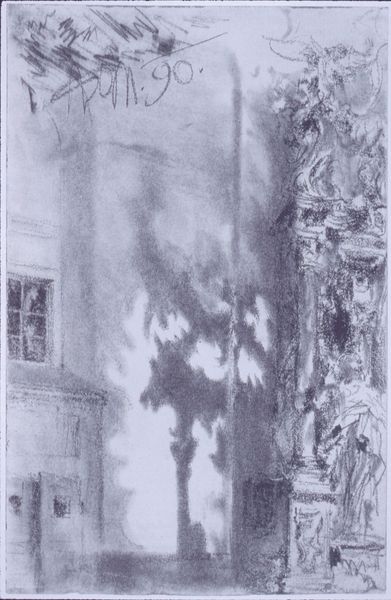
Titel: Schatten einer Altardekoration in der Augustinerkirche in Würzburg
Künstler: Adolph Menzel
Standort: Berlin
Institution: Kupferstichkabinett
Schlagwörter: baum, blau, feuer, schatten, weiß, landschaft, ausschnitt, fenster, frau, glas, grau, hell, holz, laterne, licht, raum, schwarz, skizze, säule, säulen, tür, zeichnung, zimmer, gebäude, haus, ornament, wand, architektur, barock, rahmen, sockel, innenraum, möbel, signatur, kirche, rauch, interieur, pflanzen, brunnen, esel, kamin, ofen, vorbau, engel, skulptur, statue, balkon, papier, schrank, ansicht, fassade, türen, studie, übung, moderne, datierung, giebel, mauer, sprossenfenster, nebel, linien, pilaster, figuren, nebelig, brand, treppe, vorsprung, thron, detail, widerschein, inschrift, datum, ornamente, verzierung, uhr, flügeltür, stuck, menzel, tor, unscharf, spiel, eingang, erker, tusche, offen, unterschrift, fensterkreuz, fensterrahmen, hauswand, brennen, flammen, kohle, denkmal, schraffur, schlag, bleistift, entwurf, altar, kapitell, ranke, portal, standuhr, schnörkel, diffus, verschwommen, risalit, schattenwurf, verwischt, zahl, ziffer, einfarbig, lichtspiel, graublau, lichtreflex, schattenspiel, zierde, tur, vordach, verzeirung, brandt, zungen, hasu, verschlag, inferno, holztür, graphit, handzeichnung, fallrohr, wischen, schummrig, vorarbeit, feuerzungen, sruck, angedeutet, mauervorsprung, autogramm, wischtechnik, architektue, schwingtür, fassae, neunzig, schummer, versachwommen, 90, strassenlatrerne